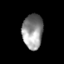
Tissue: skin
Cell type: Epithelial cells
Senescence score: 0.2662
Nuclear area (px): 697
Mean DAPI intensity: 145.195